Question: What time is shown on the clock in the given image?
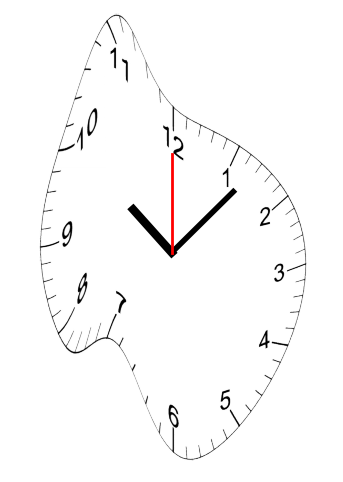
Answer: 10:07:00